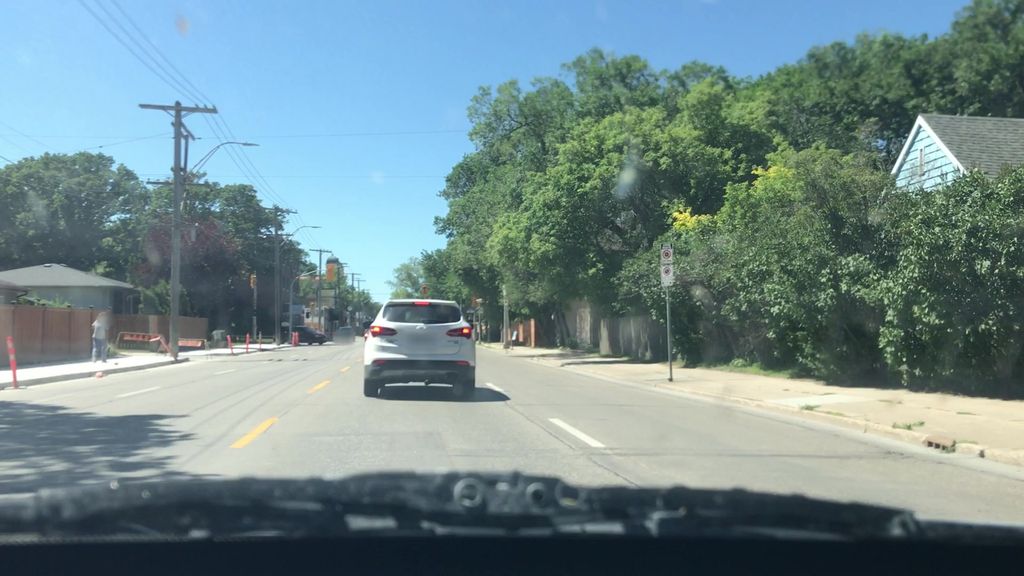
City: winnipeg